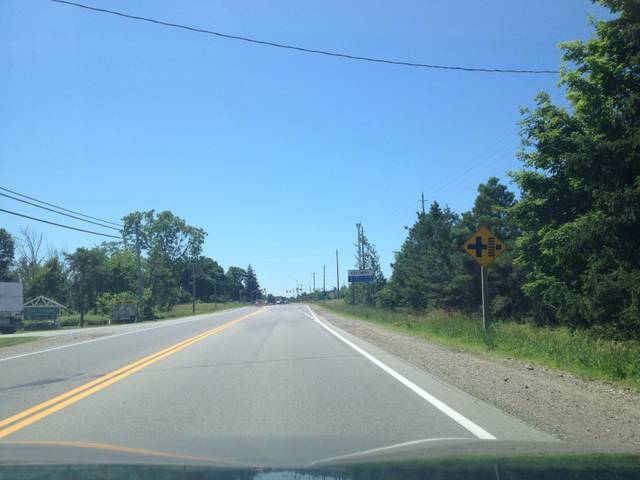
Region: Canada
Coordinates: 43.592, -80.176